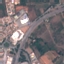
Land use / land cover class: Highway